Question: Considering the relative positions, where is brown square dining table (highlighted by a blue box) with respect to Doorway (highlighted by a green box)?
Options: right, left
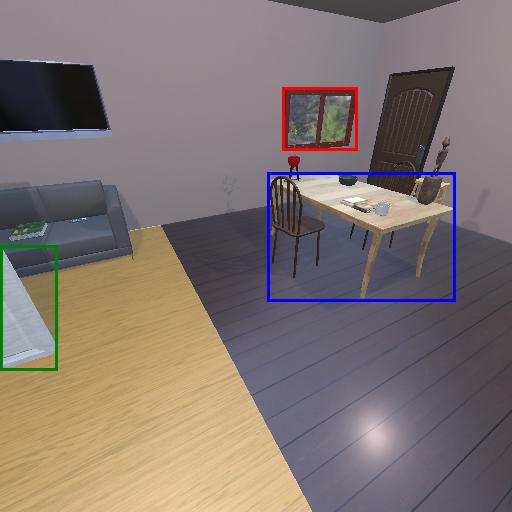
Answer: right